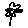
Label: flower